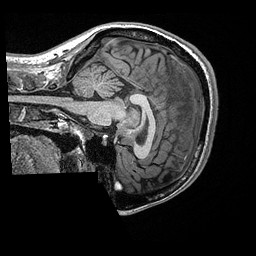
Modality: T1w
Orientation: sagittal
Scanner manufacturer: ge
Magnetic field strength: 3 T
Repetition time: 2.349 s
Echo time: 0.002968 s